Question: My problem is that the calender doesn't show properly (not using googles css)
Here is my code:
'''
<asp:Content ID="Content1" ContentPlaceHolderID="HeadContent" runat="server">
<link rel="stylesheet" href="http://code.jquery.com/ui/1.10.3/themes/smoothness/jquery-ui.css" />
<script src="//ajax.googleapis.com/ajax/libs/jquery/1.10.2/jquery.min.js"></script>
<link href="http://ajax.googleapis.com/ajax/libs/jqueryui/1.8/themes/base/jquery-ui.css" rel="stylesheet" type="text/css">
<script src="http://code.jquery.com/jquery-1.9.1.js"></script>
<script src="http://code.jquery.com/ui/1.10.3/jquery-ui.js"></script>
<script>
$(function () {
$("#MainContent_startDate").datepicker();
$("#MainContent_endDate").datepicker();
});
</script>
</asp:Content>
<asp:TextBox ID="startDate" CssClass="InfoData" runat="server" TextMode="Date" Visible="false"></asp:TextBox>
<asp:TextBox ID="endDate" CssClass="InfoData" runat="server" TextMode="Date" Visible="false"></asp:TextBox>
'''
I have tried using IE, FF and Chrome. In IE it says at the bottom: "Only safe content is shown". If I then click "Show all content", then the datepicker shows properly with googles css. But in FF and Chrome I don't get this possibility. But I don't think that it should ask this at all, it should just show the datepicker with the right css, as shown on the jquery example.
Any idea? I saw a many topics with this issue, but not exactly the same as mine
Thanks in advance

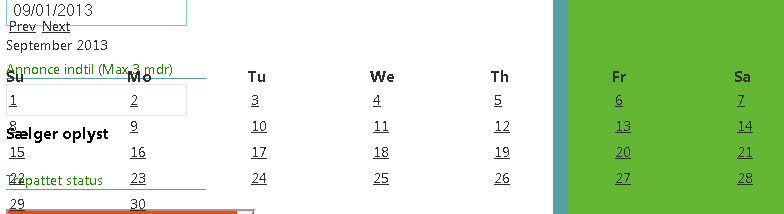
Answer: In your TextBox control add to match the ID selector like
'''
<asp:TextBox ID="endDate" ClientIDMode="Static" runat="server" />
'''
Then keep this header only and datetimepicker should work
'''
<link rel="stylesheet" href="http://code.jquery.com/ui/1.10.3/themes/smoothness/jquery-ui.css" />
<script src="http://code.jquery.com/jquery-1.9.1.js"></script>
<script src="http://code.jquery.com/ui/1.10.3/jquery-ui.js"></script>
<script type="text/javascript">
$(document).ready(function () {
$("#startDate").datepicker();
$("#endDate").datepicker();
});
</script>
'''